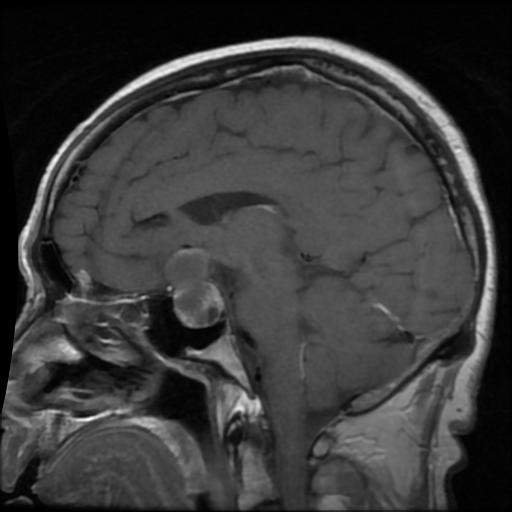
Label: pituitary